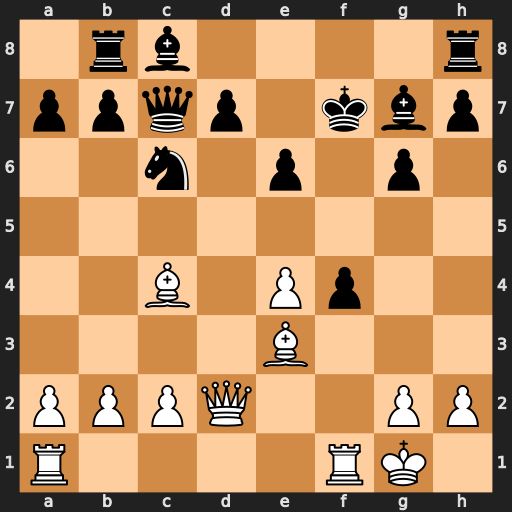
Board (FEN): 1rb4r/ppqp1kbp/2n1p1p1/8/2B1Pp2/4B3/PPPQ2PP/R4RK1
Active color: w
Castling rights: -
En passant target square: -
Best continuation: Bxf4 Qb6+ Be3+ Ke8 Bxb6